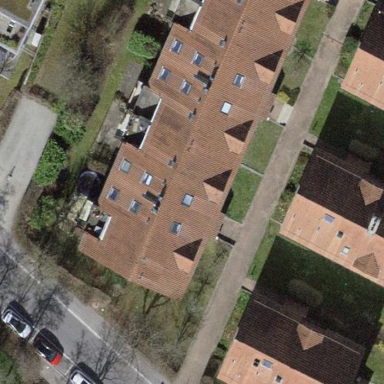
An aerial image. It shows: Residential building.